Interaction volume radius: 10 \u00c5
Interaction volume height: 15 \u00c5
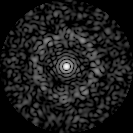
Disorder parameter: 0.8336